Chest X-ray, PA view. Patient: 38 years old, sex M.
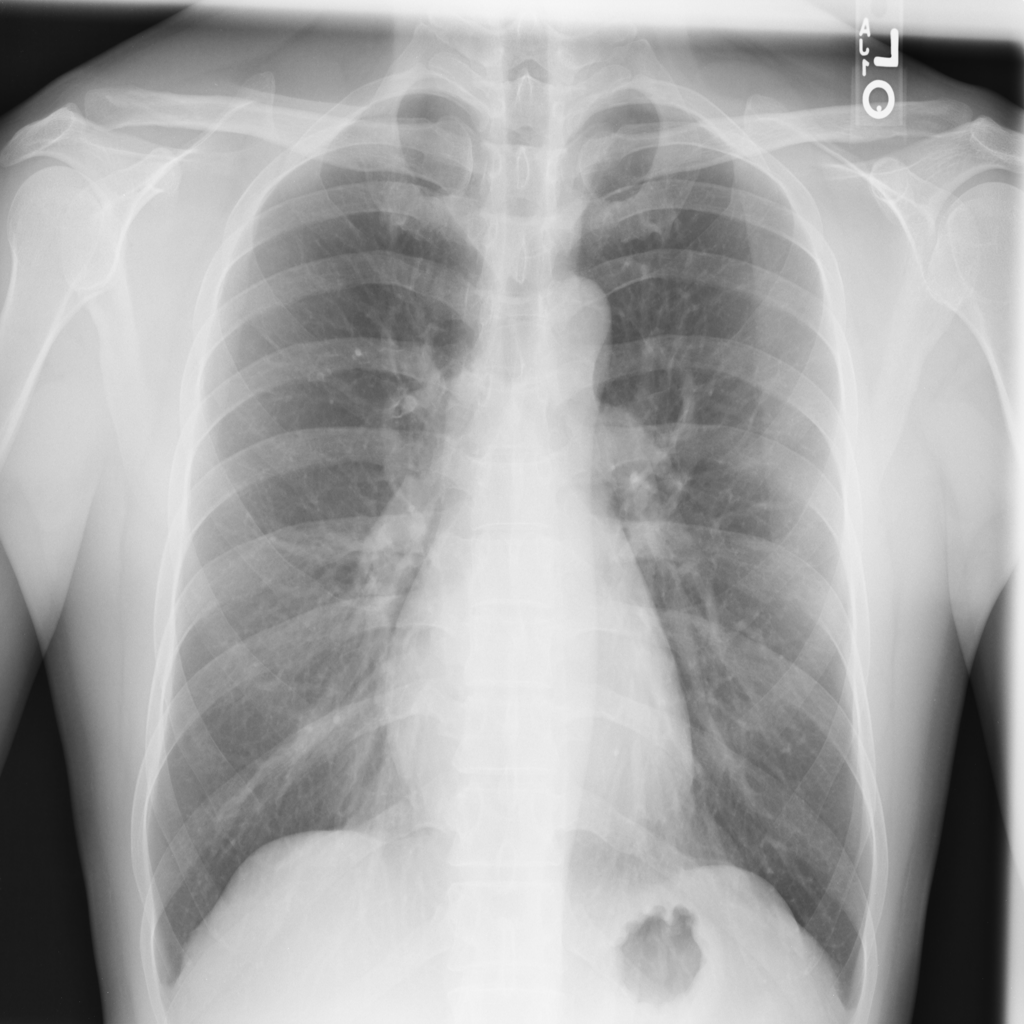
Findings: No Finding